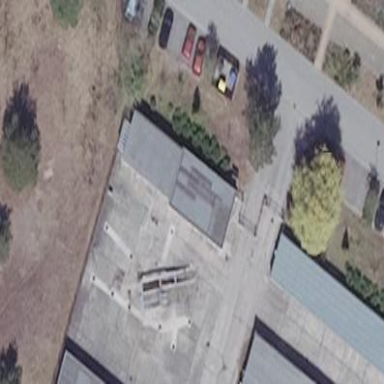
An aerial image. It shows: Group of garages.